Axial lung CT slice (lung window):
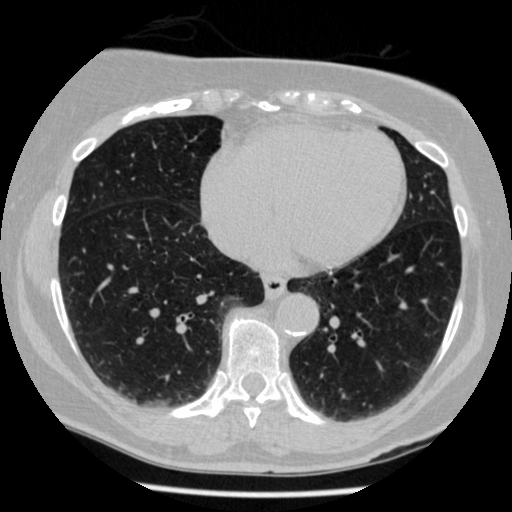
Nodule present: no